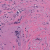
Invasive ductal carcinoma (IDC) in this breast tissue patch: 1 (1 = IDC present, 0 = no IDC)